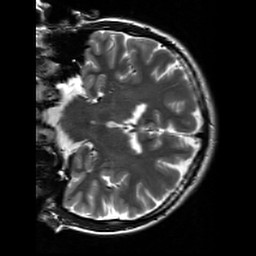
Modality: T2w
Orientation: coronal
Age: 18
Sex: male
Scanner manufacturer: siemens
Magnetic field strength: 3 T
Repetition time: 7 s
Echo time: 0.09 s